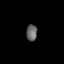
Tissue: lung
Cell type: Fibroblasts
Senescence score: 0.5657
Nuclear area (px): 177
Mean DAPI intensity: 99.791